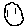
Label: smiley face